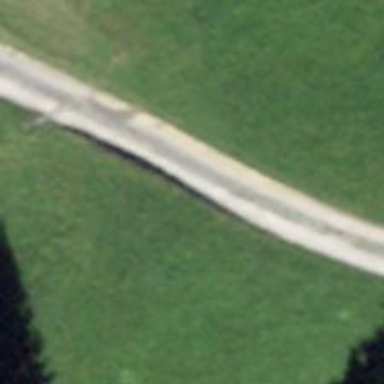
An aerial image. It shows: Well-maintained track road of grade 1.